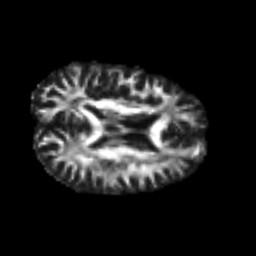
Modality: FA
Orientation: axial
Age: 27
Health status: ill
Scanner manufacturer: philips
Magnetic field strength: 3 T
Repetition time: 9 s
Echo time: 0.127 s